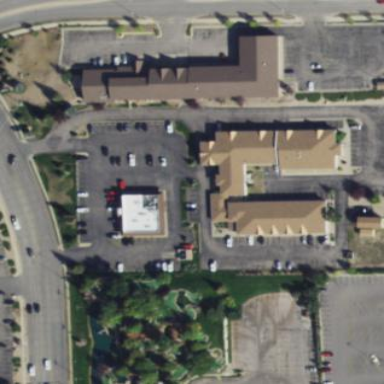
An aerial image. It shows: Hotel building.